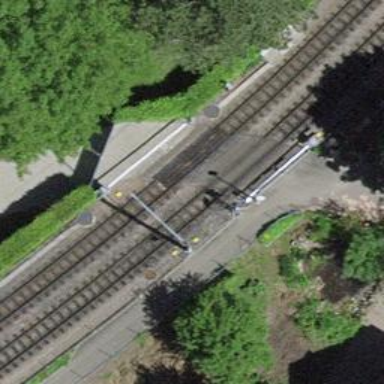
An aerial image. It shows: Railway level crossing.